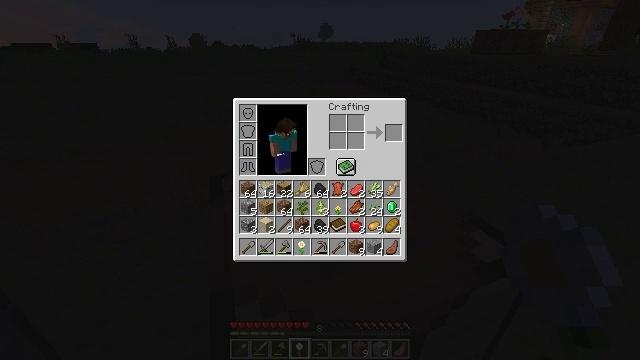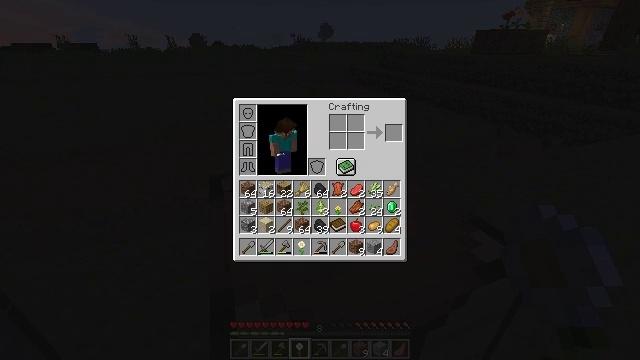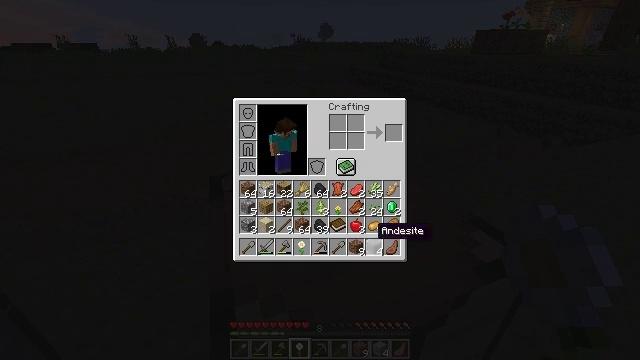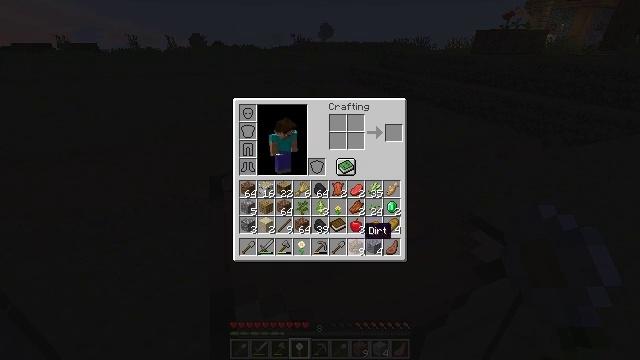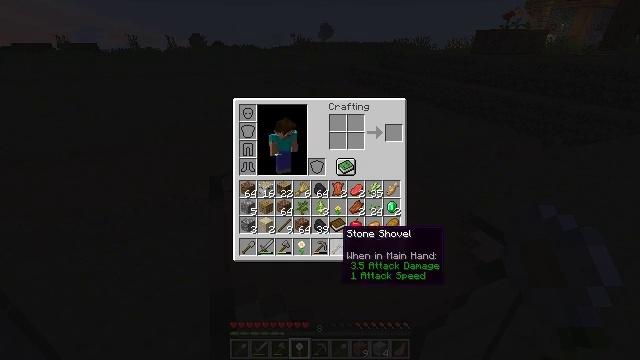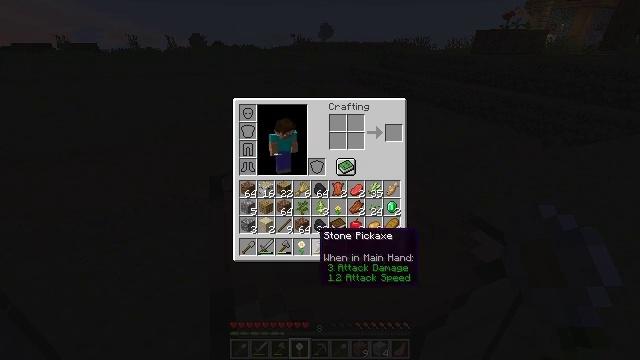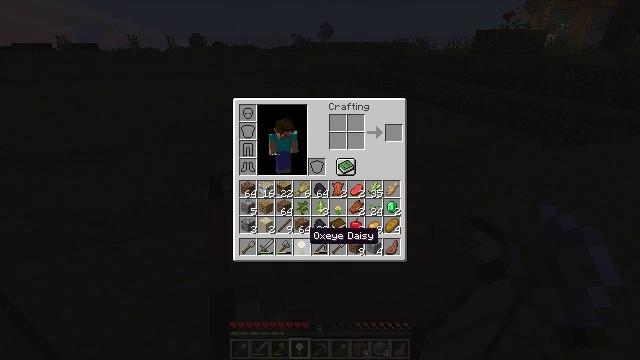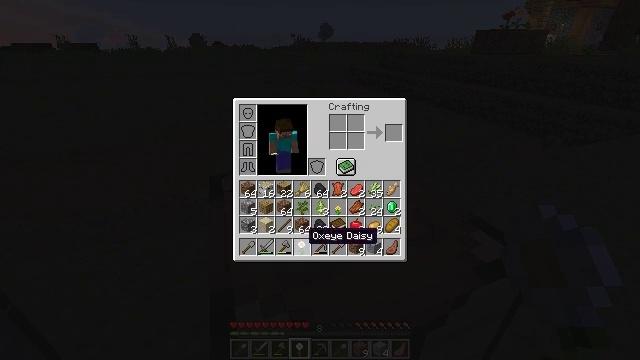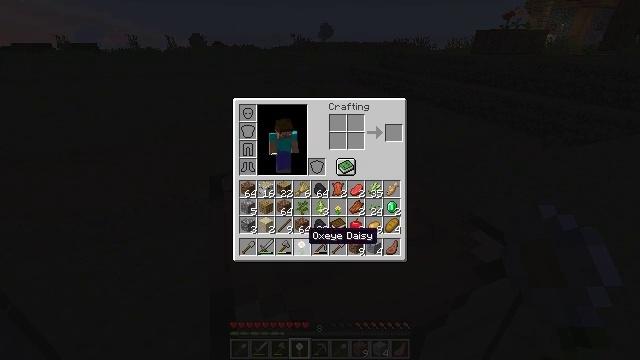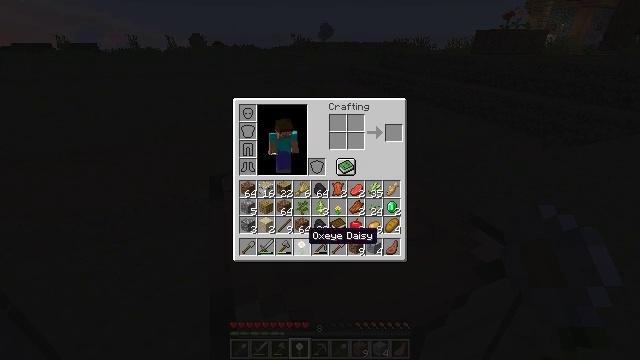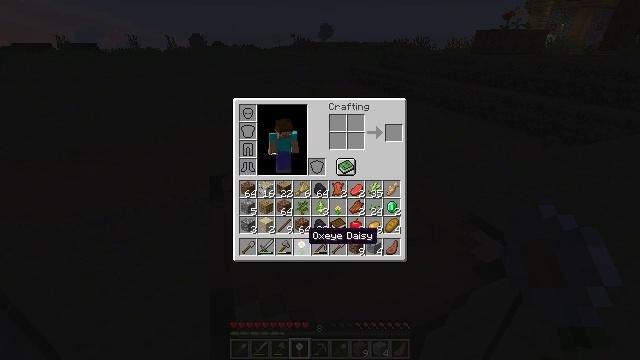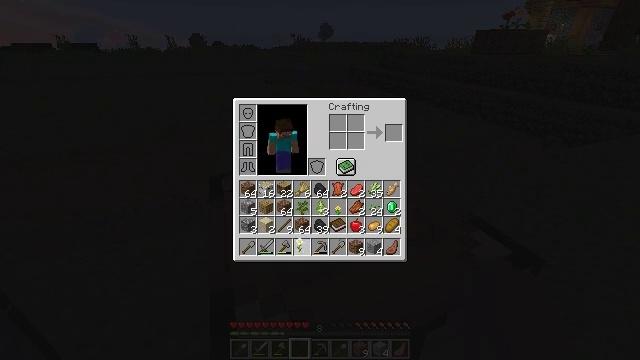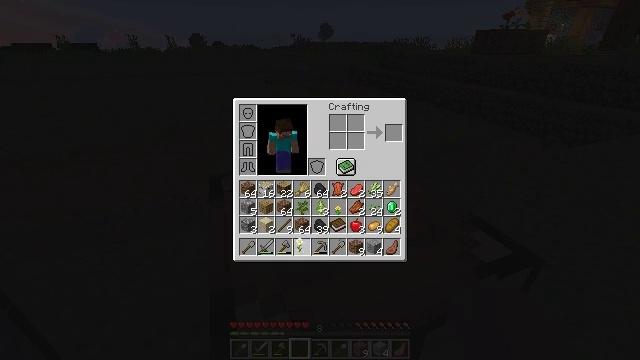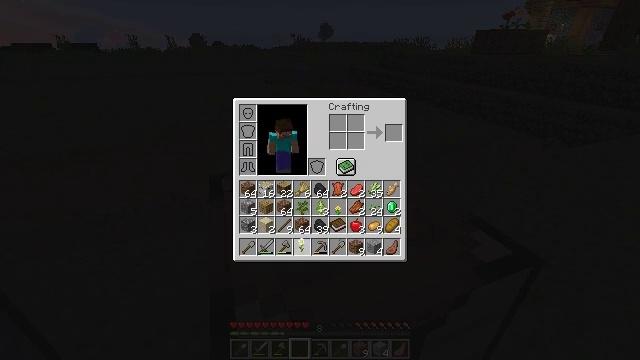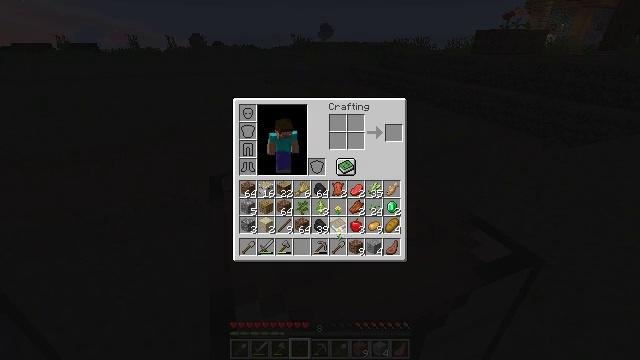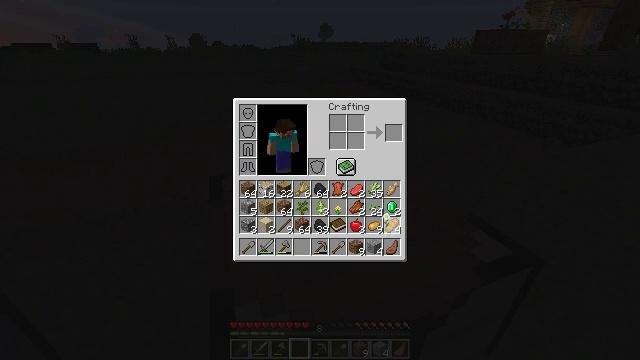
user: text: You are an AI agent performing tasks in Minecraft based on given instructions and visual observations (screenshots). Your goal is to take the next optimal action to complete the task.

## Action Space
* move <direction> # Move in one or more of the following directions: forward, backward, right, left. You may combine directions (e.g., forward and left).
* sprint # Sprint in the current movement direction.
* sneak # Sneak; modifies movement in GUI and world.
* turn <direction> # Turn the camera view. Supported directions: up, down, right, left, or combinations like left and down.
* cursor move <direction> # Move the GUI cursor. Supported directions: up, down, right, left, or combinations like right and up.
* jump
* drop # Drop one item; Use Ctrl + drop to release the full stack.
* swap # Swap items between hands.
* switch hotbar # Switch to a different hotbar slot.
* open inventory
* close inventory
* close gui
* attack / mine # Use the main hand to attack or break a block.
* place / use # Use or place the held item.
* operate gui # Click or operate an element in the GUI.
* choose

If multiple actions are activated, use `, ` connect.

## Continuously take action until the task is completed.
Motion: motion action
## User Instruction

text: Drop an oxeye daisy.
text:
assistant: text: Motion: cursor move left
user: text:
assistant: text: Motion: cursor move left
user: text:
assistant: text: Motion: cursor move left
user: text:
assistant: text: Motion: cursor move left
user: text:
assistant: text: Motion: cursor move left
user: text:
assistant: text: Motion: cursor move left
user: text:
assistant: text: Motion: no_op
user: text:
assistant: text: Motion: no_op
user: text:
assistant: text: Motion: no_op
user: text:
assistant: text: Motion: no_op
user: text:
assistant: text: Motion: operate gui
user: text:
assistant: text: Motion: operate gui
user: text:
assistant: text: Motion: no_op
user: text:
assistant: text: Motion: cursor move right and up
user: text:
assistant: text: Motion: cursor move right and up
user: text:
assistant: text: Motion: cursor move right and up
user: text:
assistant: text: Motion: cursor move up
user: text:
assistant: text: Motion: no_op
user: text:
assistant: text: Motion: no_op
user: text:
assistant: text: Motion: cursor move right
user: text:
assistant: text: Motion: cursor move right and up
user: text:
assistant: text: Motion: no_op
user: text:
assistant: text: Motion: no_op
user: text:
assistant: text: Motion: no_op
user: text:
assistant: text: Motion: no_op
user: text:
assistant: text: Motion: no_op
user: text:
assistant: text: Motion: operate gui
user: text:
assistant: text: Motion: operate gui
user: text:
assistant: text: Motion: operate gui
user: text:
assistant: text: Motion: no_op